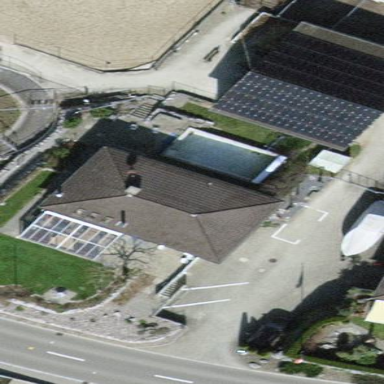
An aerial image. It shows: Simple and straightforward house.